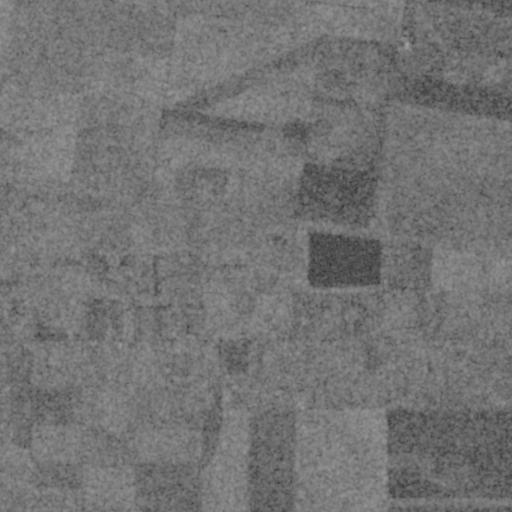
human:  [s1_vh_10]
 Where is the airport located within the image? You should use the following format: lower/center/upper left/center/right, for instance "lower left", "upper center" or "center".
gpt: The airport is located in the lower left of the image.
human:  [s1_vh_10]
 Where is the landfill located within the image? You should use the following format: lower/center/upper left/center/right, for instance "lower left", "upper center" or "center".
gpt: There is no landfill in the image.

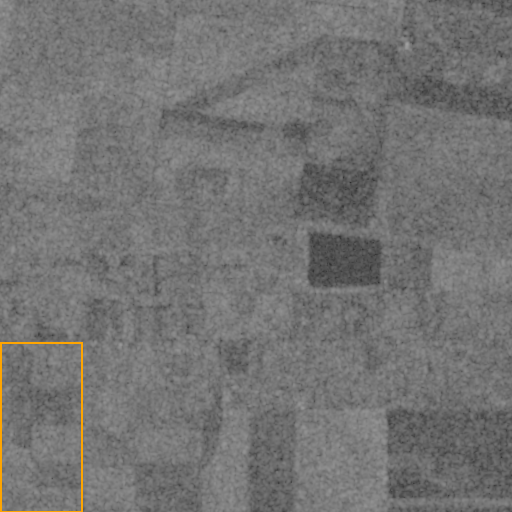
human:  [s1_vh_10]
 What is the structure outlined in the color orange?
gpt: The structure outlined in orange is an airport.
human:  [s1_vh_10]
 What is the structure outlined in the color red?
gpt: There is no red outline.